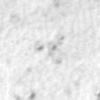
Label: no_change